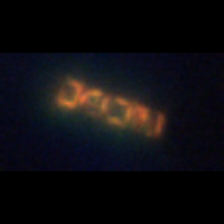
Taxon: Chaetoceros
Group: Diatoms